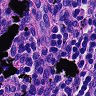
Metastatic tissue present: yes